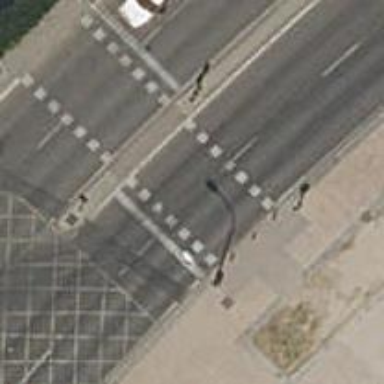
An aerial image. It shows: Road crossing with traffic signals.